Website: lowes
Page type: order-returns
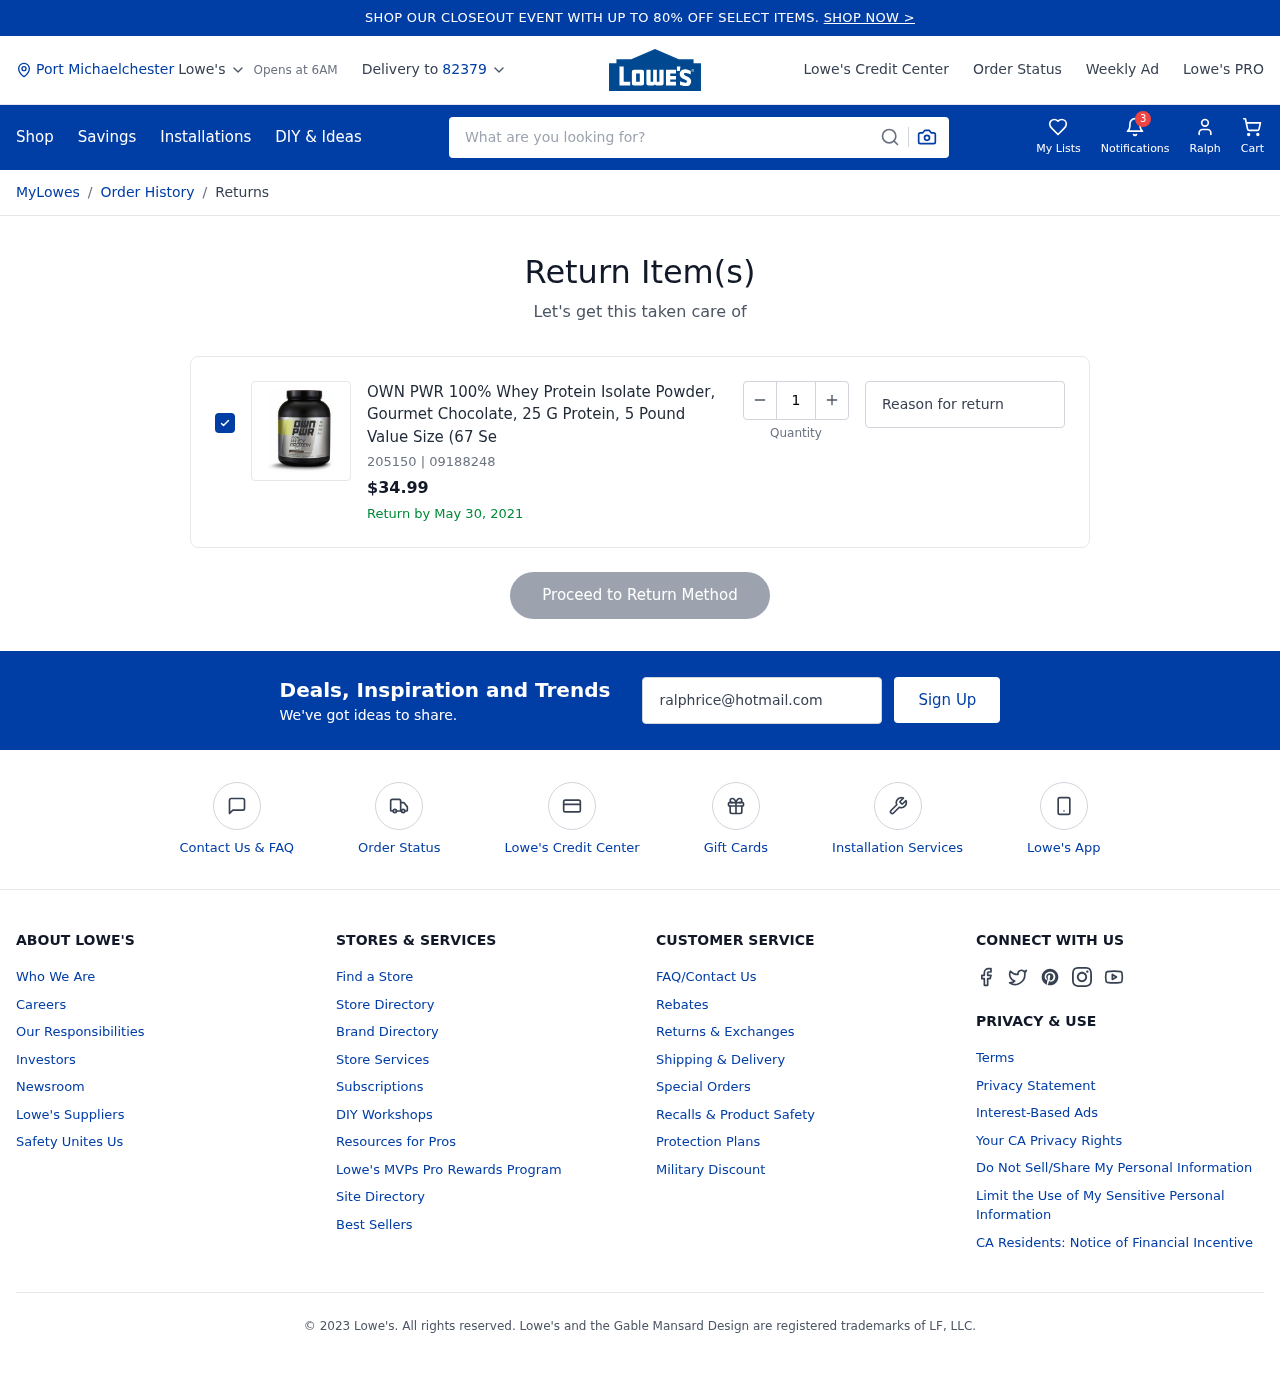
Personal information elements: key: PII_CITY
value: Port Michaelchester
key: PII_FIRSTNAME
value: Ralph
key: PII_POSTCODE
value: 82379
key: PII_EMAIL
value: ralphrice@hotmail.com
Product elements: key: PRODUCT1_NAME
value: OWN PWR 100% Whey Protein Isolate Powder, Gourmet Chocolate, 25 G Protein, 5 Pound Value Size (67 Se
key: PRODUCT1_PRICE
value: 34.99
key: PRODUCT1_ITEM_NUMBER
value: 205150
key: PRODUCT1_MODEL_NUMBER
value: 09188248
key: PRODUCT1_QUANTITY
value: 1
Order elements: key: ORDER_RETURN_BY_DATE
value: May 30, 2021